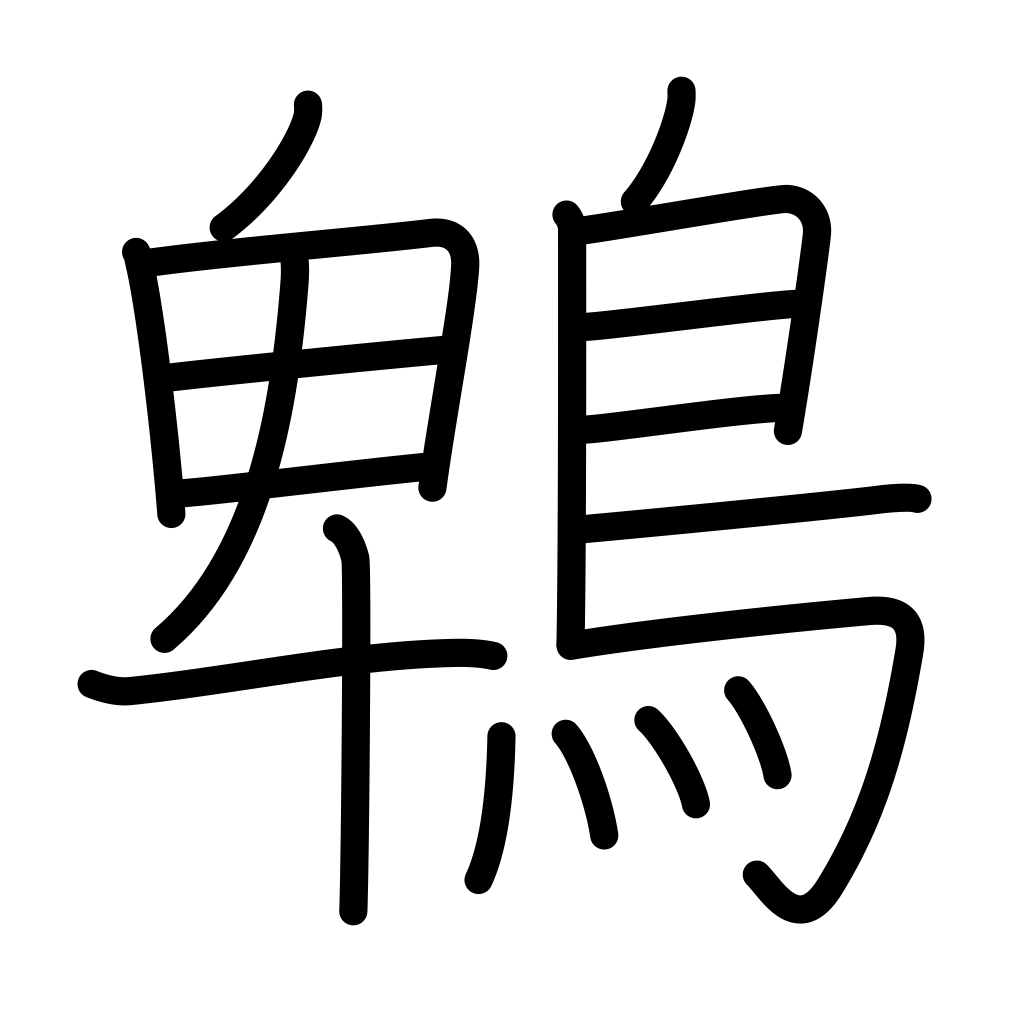
Meaning: brown eared bulbul